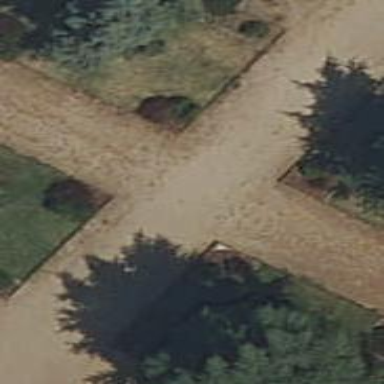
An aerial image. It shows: Footway surfaced with paving stones.